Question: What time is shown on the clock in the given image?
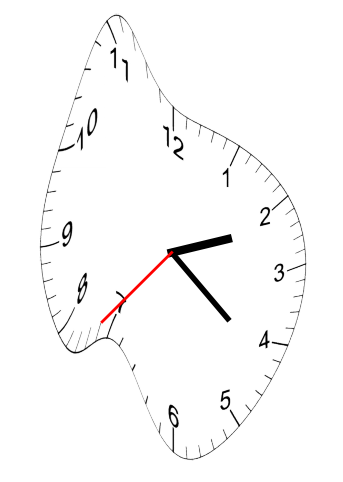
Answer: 02:21:37